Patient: sex M, age 69
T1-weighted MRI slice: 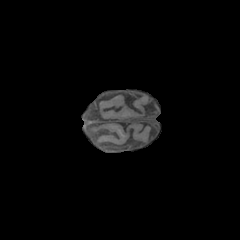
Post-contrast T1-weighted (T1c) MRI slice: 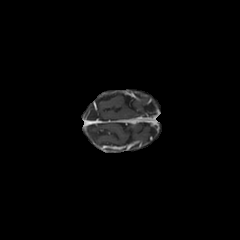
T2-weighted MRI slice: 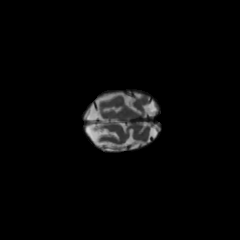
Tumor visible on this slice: no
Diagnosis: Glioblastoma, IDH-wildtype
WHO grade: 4